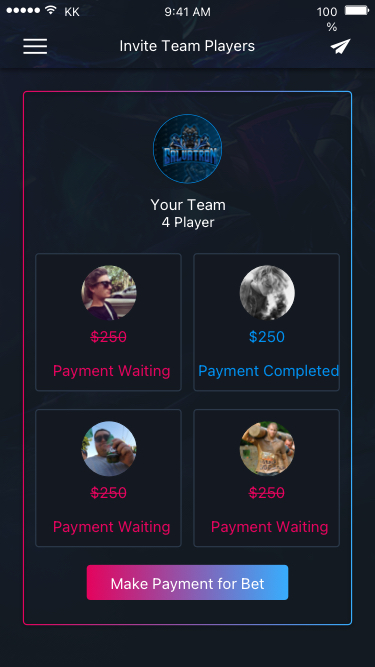
Text in this UI design:
9:41 AM
KK
100%
Invite Team Players
Your Team
4 Player
Make Payment for Bet
$250
$250
$250
$250
Payment Waiting
Payment Waiting
Payment Waiting
Payment Completed